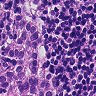
Metastatic tissue present: yes